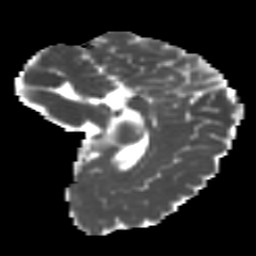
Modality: MD
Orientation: sagittal
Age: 14
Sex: male
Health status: ill
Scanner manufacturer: ge
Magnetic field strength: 3 T
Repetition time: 6.752 s
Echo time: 0.079 s